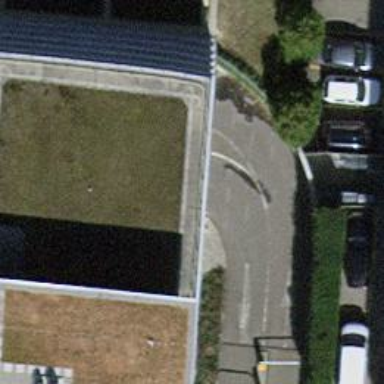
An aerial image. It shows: Parking entrance.